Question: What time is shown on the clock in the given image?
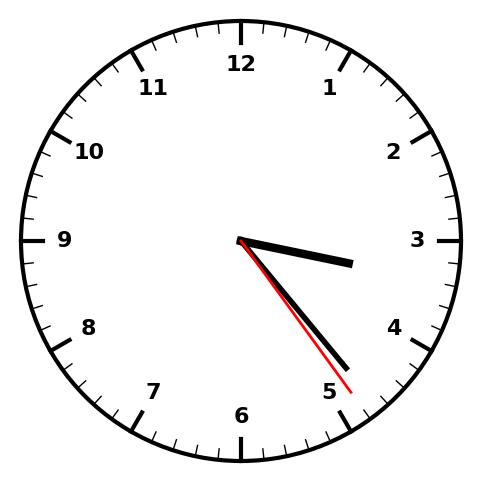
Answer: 03:23:24